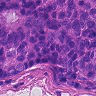
Metastatic tissue present: yes